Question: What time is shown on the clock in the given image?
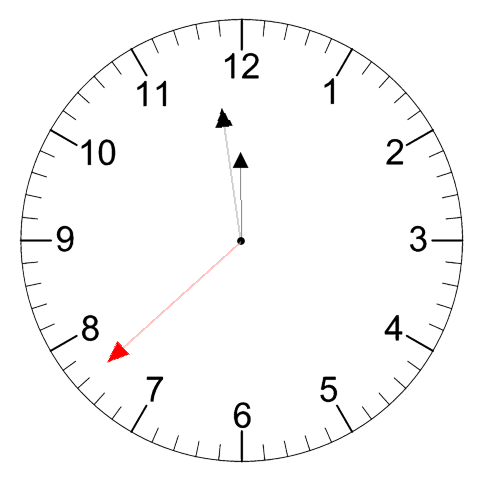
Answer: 11:58:38